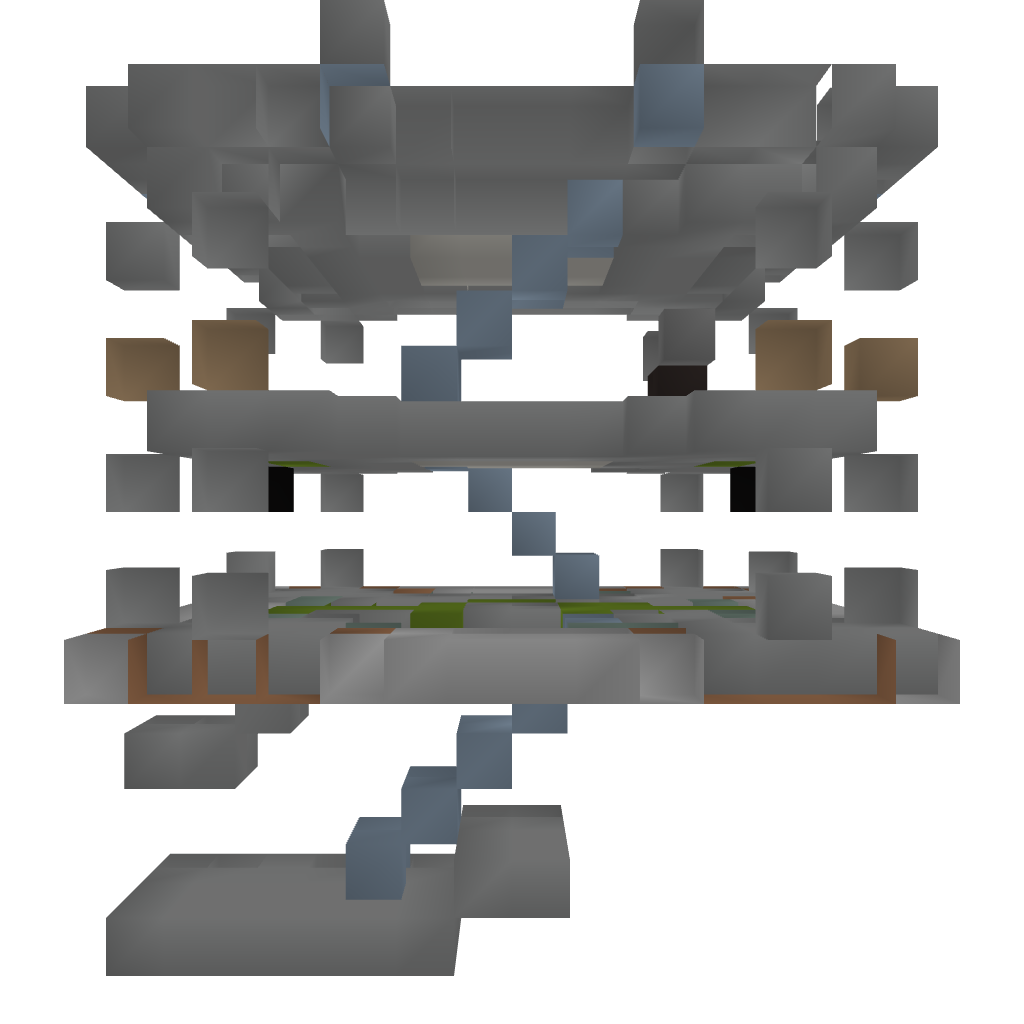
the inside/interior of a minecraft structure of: PvP Tower [Green]